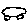
Label: car